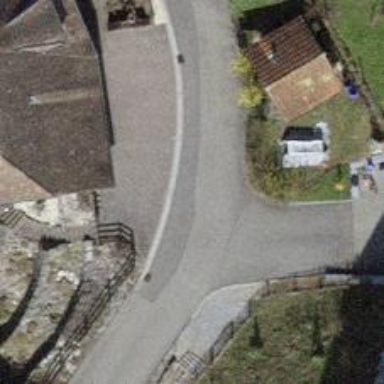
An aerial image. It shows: Residential road with asphalt surface and no sidewalk.